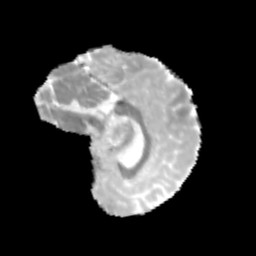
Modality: MD
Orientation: sagittal
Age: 10
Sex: male
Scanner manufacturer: siemens
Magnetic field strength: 3 T
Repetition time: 3.8 s
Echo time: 0.07 s